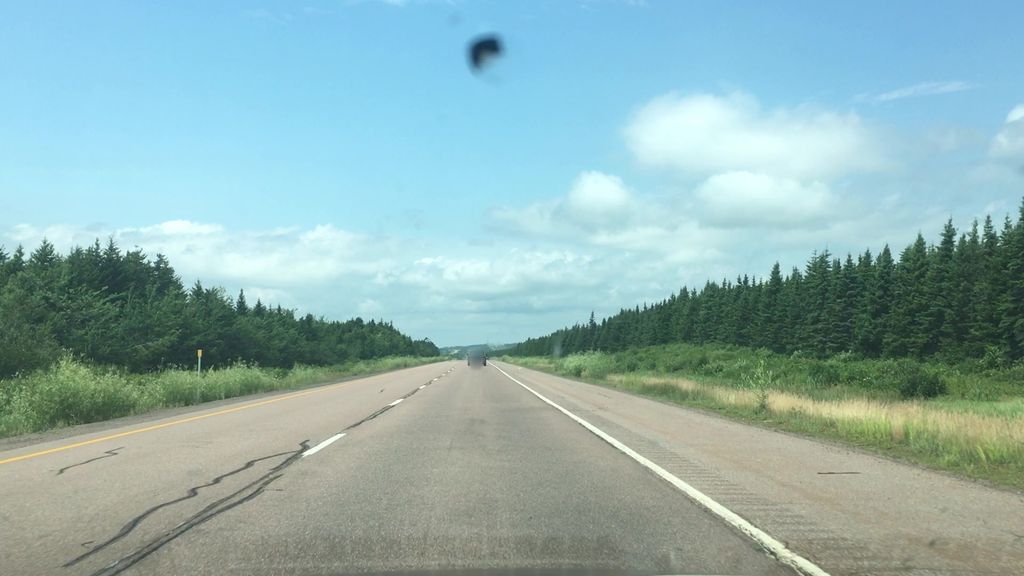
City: charlottetown